Interaction volume radius: 5 \u00c5
Interaction volume height: 40 \u00c5
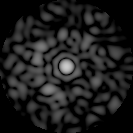
Disorder parameter: 0.8245